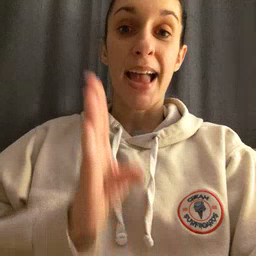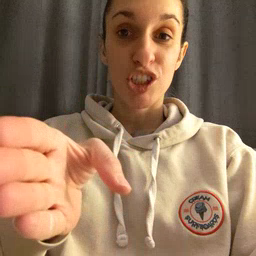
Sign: after